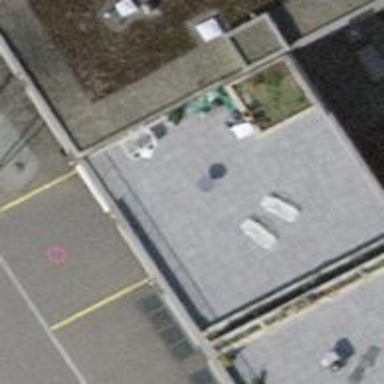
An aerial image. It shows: Parking entrance.